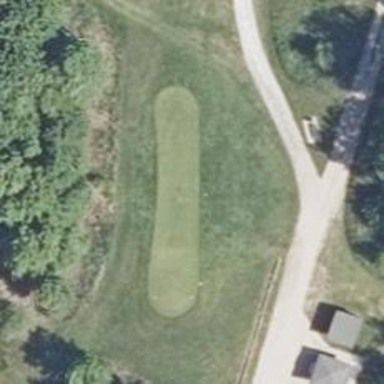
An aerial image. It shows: Golf tee.